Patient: sex M, age 17
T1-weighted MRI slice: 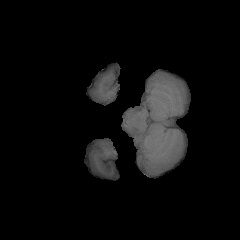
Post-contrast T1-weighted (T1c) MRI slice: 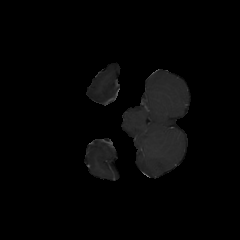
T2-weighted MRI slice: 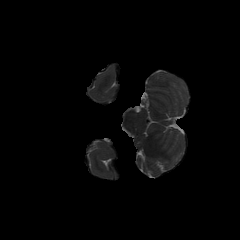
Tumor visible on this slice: no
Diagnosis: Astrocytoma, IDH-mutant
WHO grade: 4